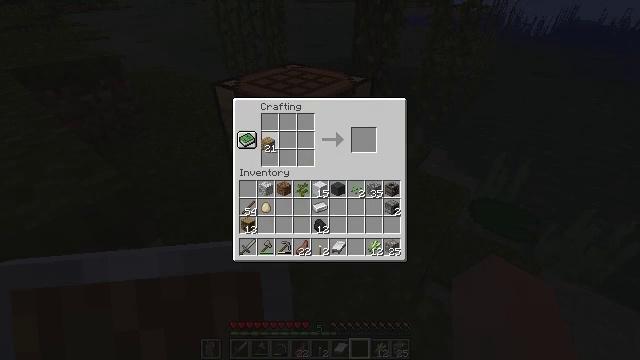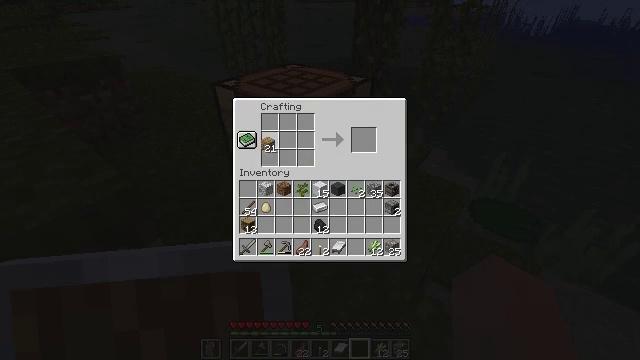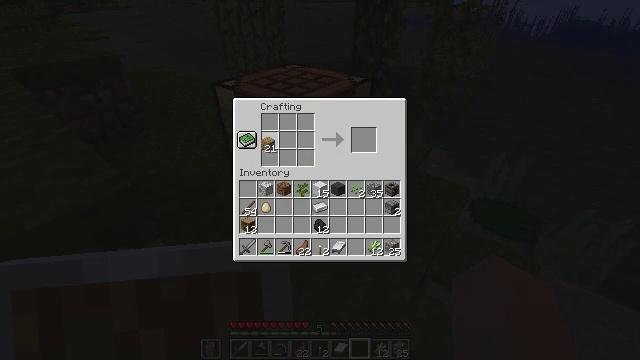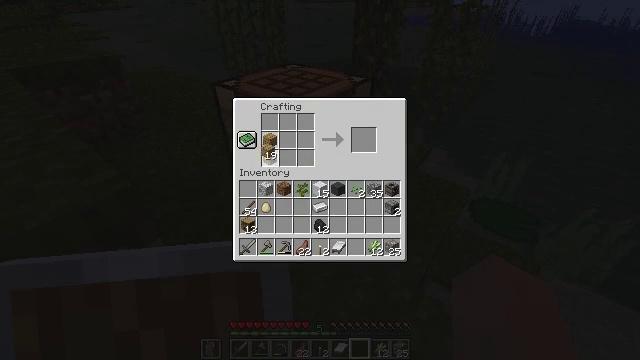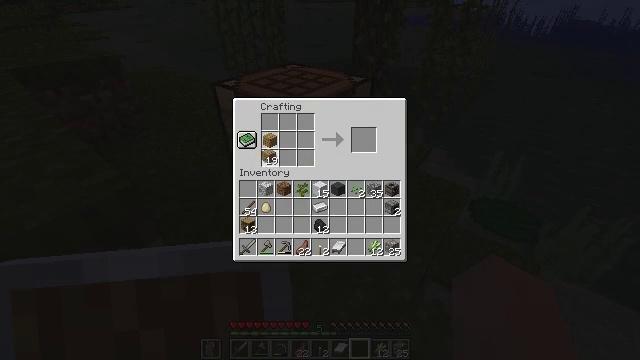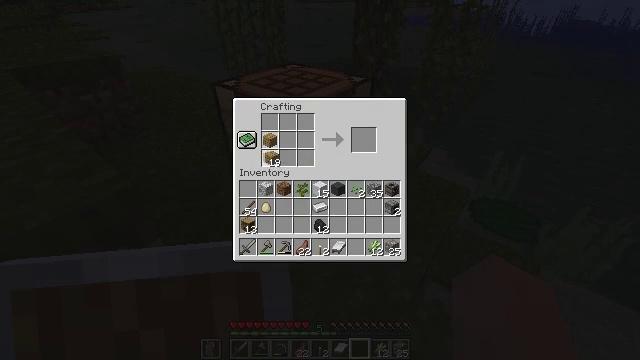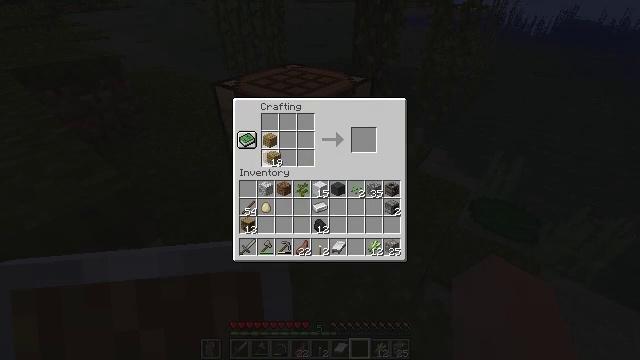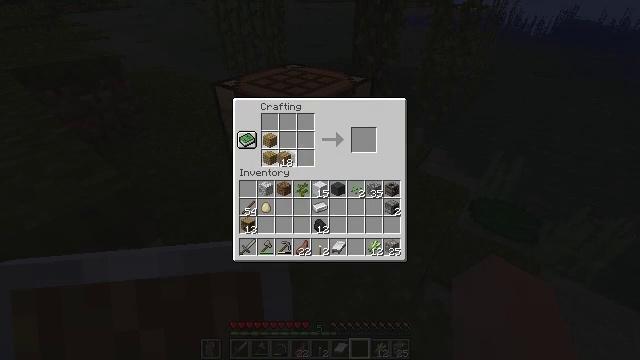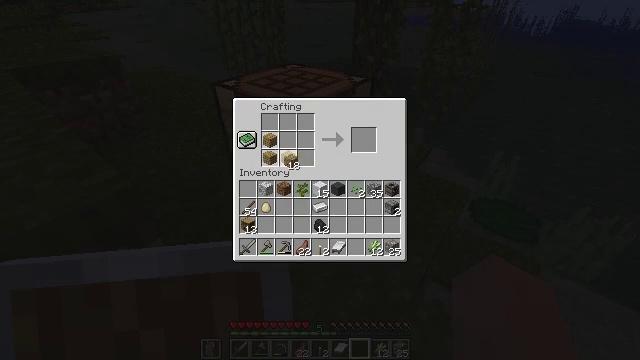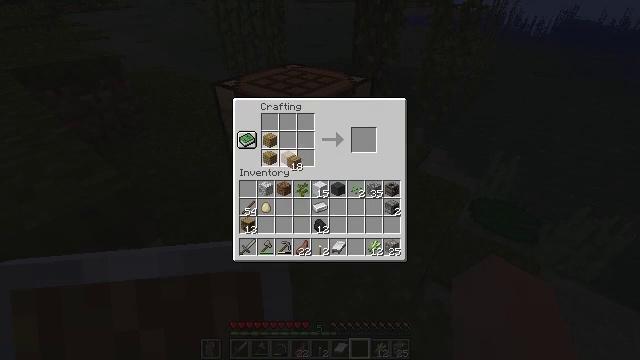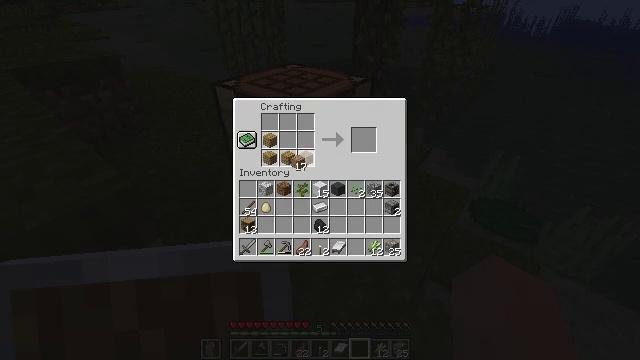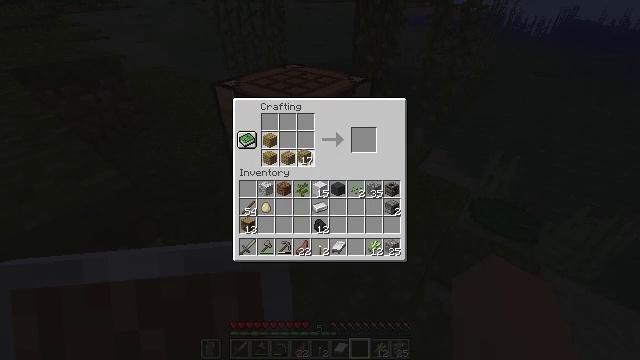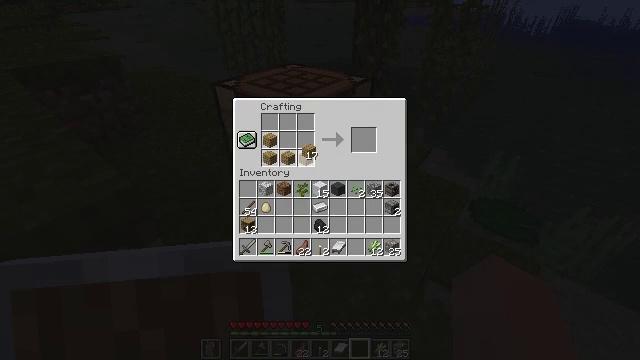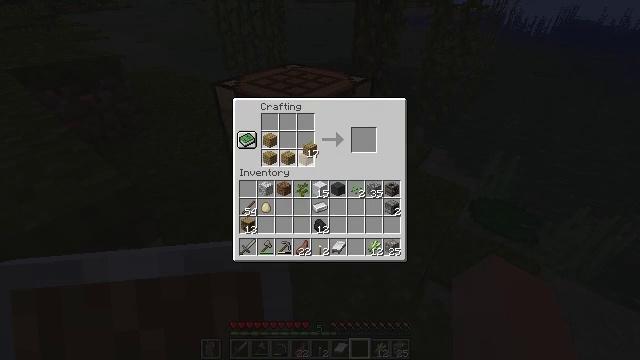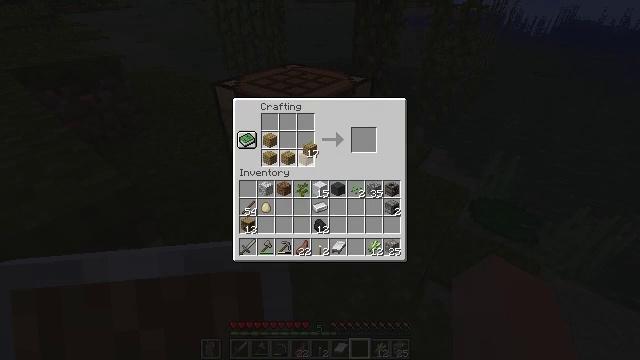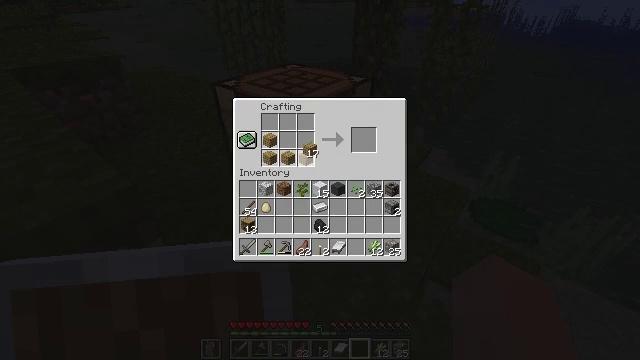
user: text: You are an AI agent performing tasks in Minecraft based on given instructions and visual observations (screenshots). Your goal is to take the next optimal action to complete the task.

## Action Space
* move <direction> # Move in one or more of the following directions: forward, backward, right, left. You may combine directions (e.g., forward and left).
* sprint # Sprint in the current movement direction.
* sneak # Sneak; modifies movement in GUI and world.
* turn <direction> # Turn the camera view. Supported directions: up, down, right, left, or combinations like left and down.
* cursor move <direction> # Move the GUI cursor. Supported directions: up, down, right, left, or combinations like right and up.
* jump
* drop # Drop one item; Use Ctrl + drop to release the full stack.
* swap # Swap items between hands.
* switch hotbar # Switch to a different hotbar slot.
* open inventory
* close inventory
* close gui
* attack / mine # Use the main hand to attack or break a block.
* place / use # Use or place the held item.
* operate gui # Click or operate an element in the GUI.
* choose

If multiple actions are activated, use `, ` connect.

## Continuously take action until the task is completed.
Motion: motion action
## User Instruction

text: Use oak planks to craft a oak boat.
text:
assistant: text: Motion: choose
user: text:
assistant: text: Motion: choose
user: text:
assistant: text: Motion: cursor move down, choose
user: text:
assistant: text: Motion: choose
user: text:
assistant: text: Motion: choose
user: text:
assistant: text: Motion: choose
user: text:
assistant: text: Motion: cursor move right, choose
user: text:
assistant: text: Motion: cursor move right, choose
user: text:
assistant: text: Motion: choose
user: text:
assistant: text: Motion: choose
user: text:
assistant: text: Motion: choose
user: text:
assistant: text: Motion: choose
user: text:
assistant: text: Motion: choose
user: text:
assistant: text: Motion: choose
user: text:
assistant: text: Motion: choose
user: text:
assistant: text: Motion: choose
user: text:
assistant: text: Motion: choose
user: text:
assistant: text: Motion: no_op
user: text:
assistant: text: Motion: cursor move left and down
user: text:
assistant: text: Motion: cursor move left
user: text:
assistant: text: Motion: no_op
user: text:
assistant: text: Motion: cursor move right and up
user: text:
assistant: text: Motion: cursor move right and up
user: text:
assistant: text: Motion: no_op
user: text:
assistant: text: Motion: no_op
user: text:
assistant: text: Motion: no_op
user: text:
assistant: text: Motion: choose
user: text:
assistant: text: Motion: choose
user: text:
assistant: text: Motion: no_op
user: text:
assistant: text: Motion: no_op